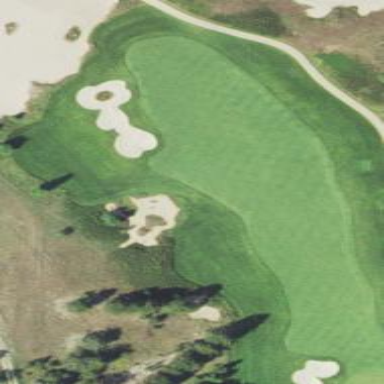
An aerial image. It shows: Grassy area designated as golf fairway.